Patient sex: M
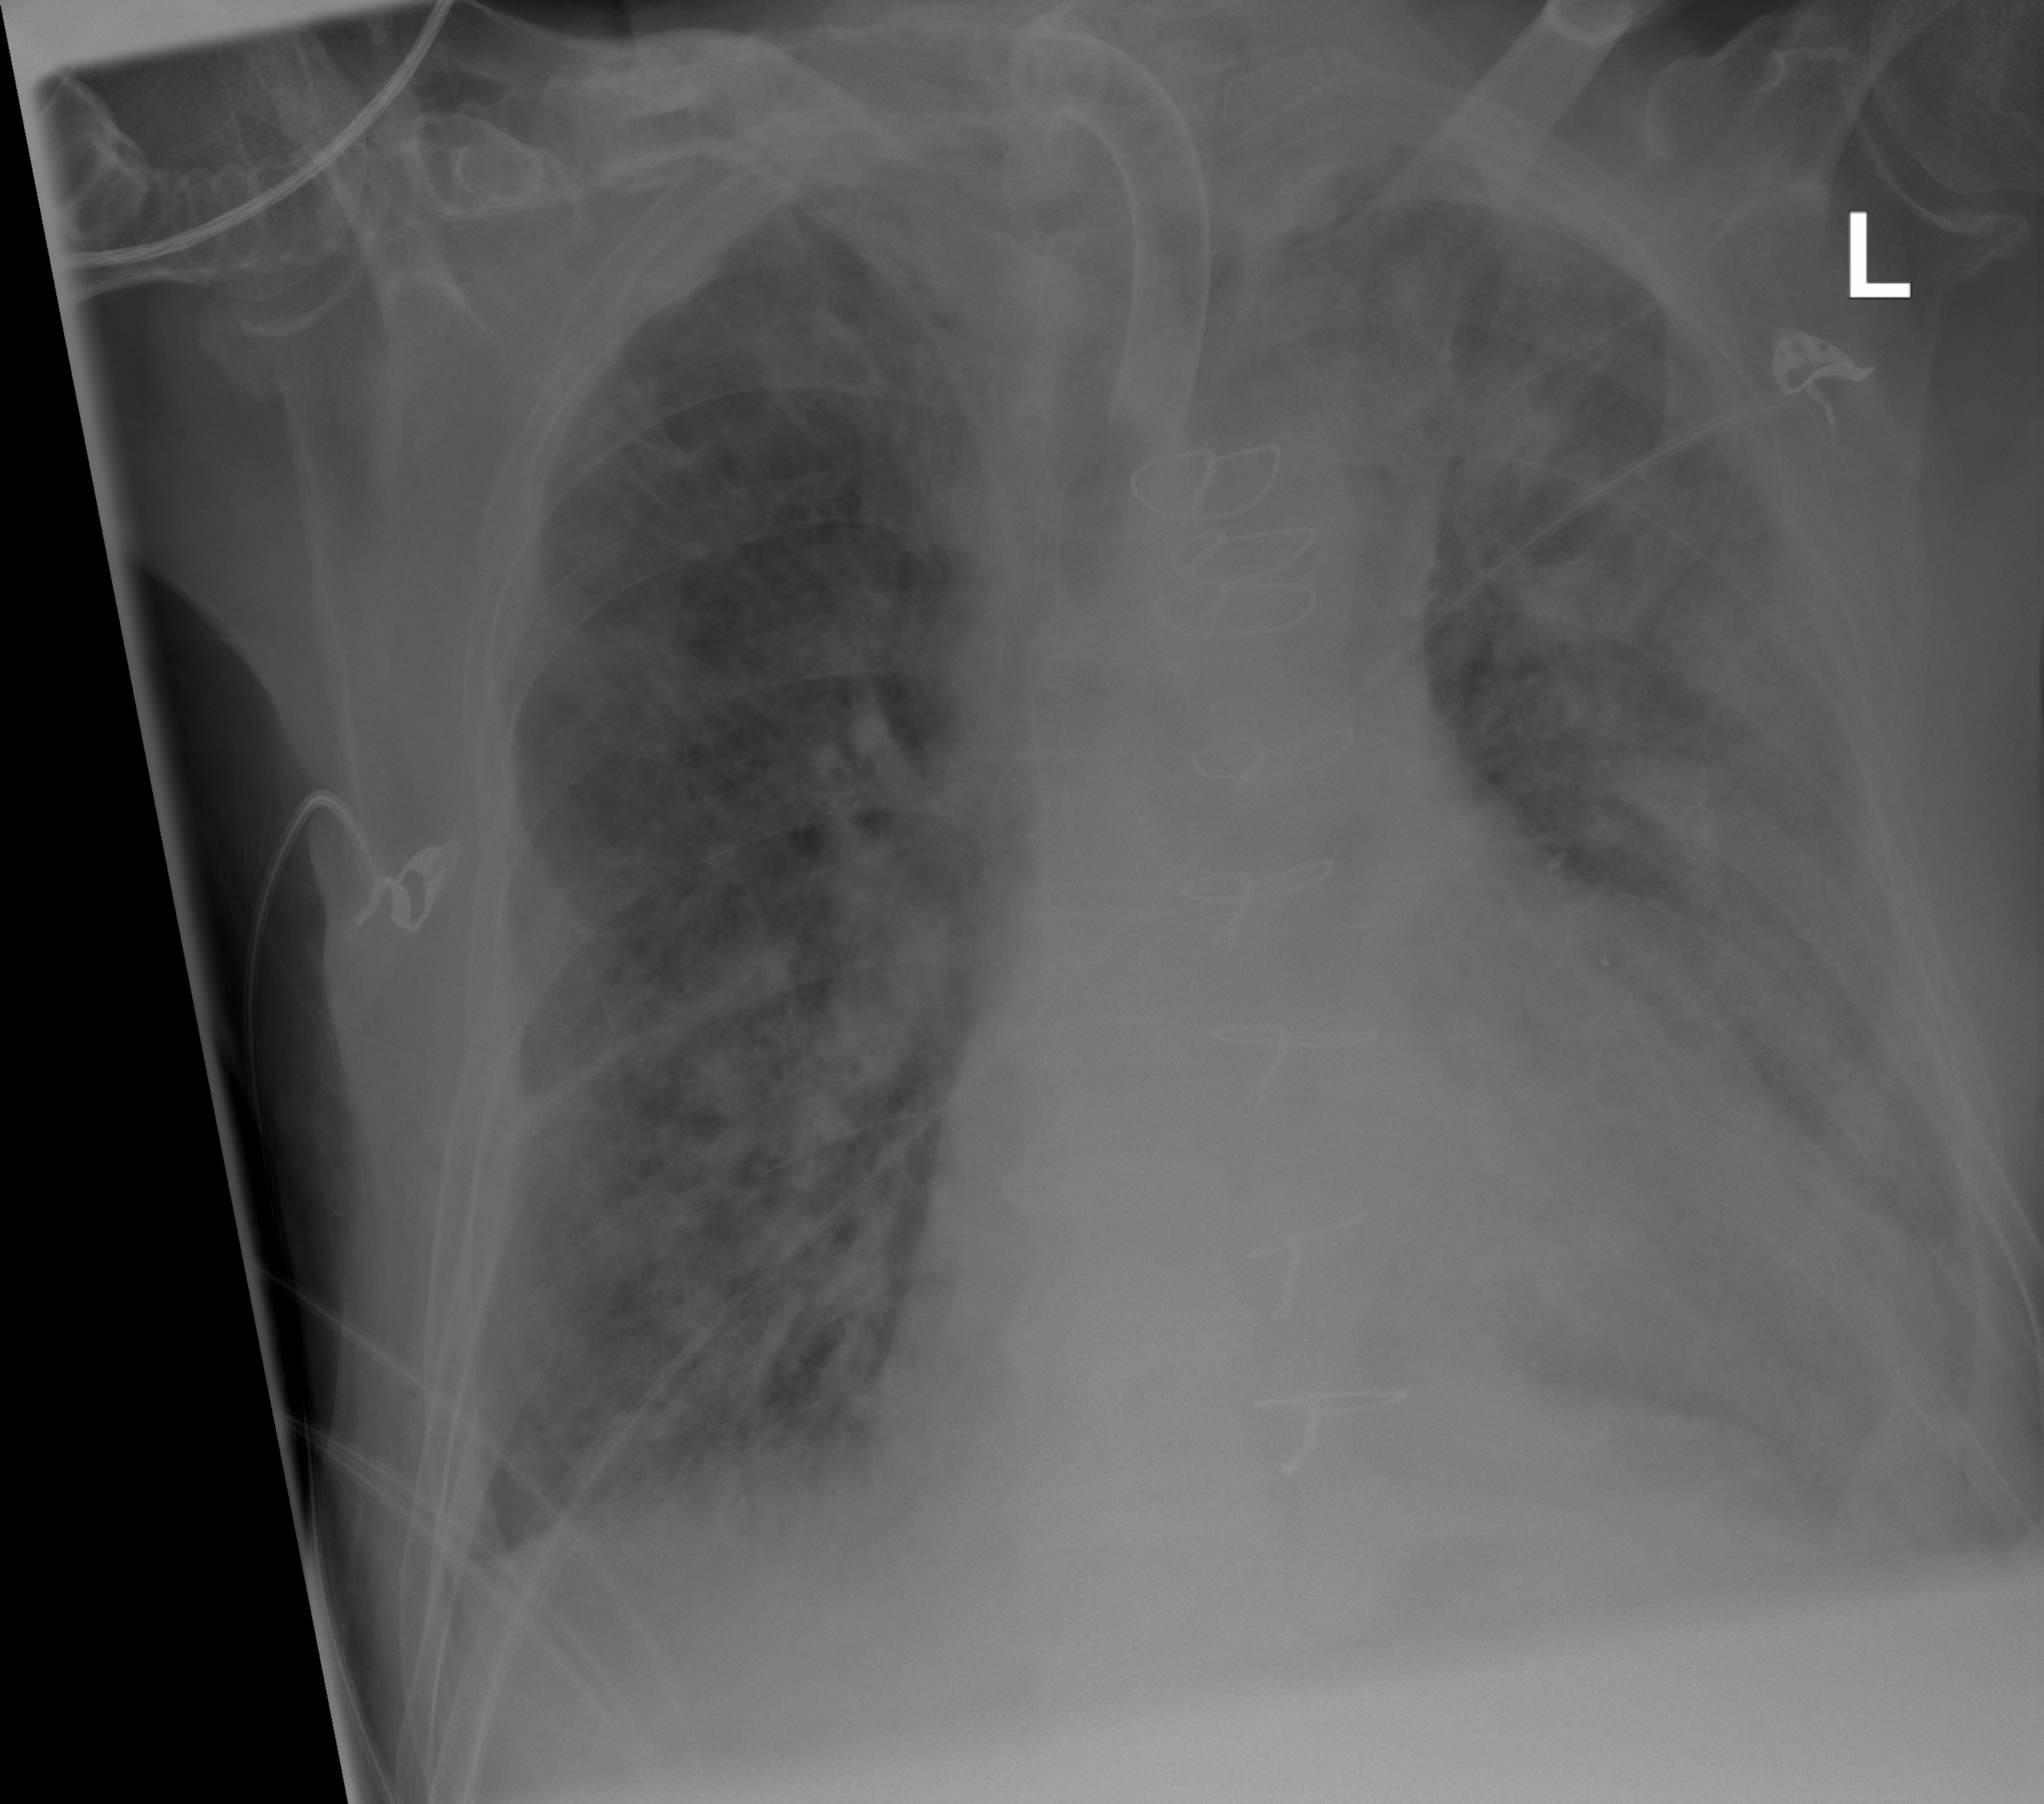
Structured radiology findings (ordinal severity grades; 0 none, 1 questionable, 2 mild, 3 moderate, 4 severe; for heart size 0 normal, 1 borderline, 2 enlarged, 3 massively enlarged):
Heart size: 2
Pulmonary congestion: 2
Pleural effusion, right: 2
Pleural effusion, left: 2
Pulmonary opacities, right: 3
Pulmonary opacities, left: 3
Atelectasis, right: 2
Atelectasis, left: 2